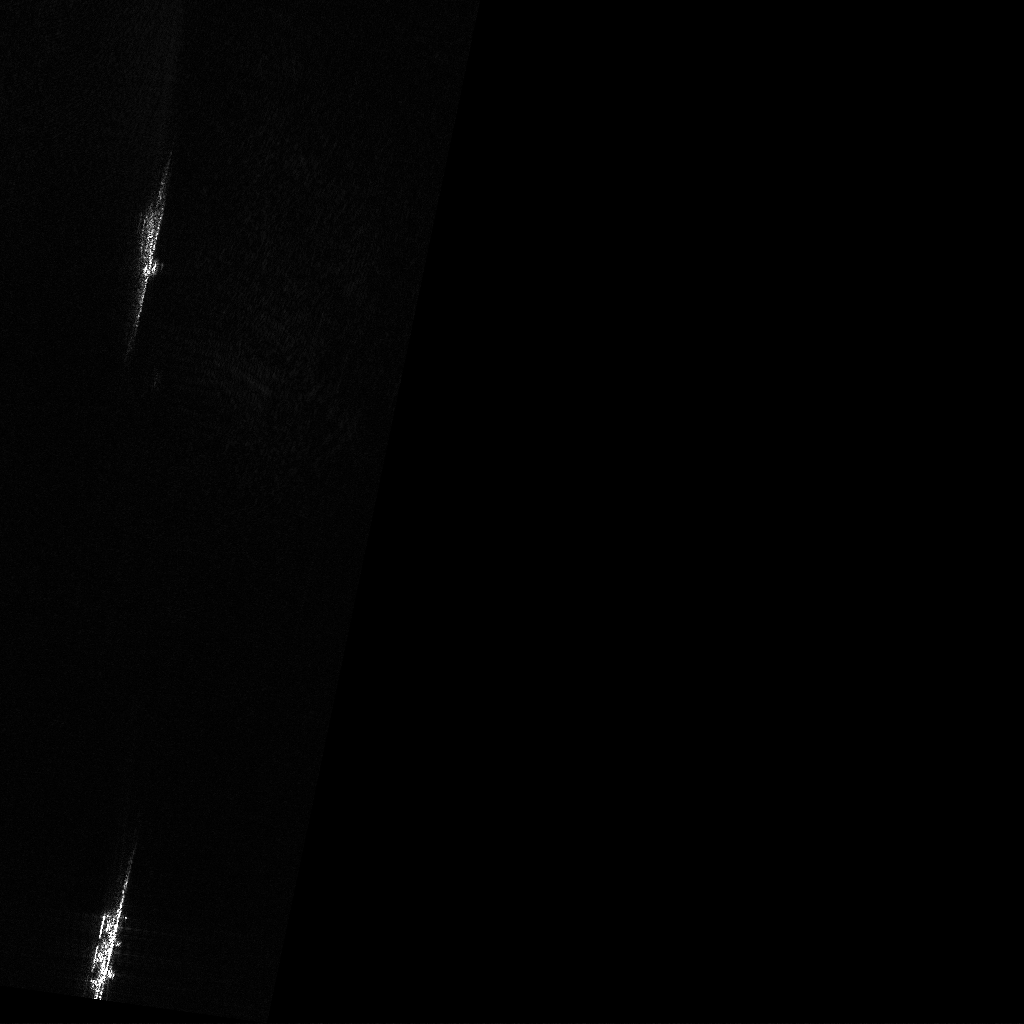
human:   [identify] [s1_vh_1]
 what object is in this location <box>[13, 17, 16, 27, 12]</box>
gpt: <ref>1 small cell-container at the top left</ref>

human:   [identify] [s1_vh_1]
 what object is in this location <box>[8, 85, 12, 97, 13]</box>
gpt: <ref>1 medium cell-container at the bottom left</ref>